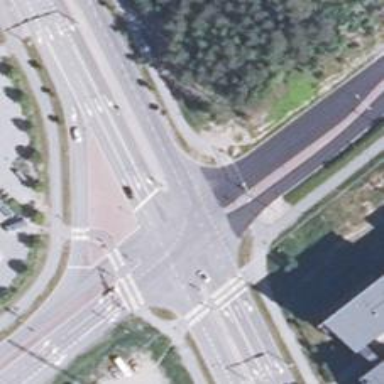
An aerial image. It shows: Secondary road with separate asphalt sidewalk.